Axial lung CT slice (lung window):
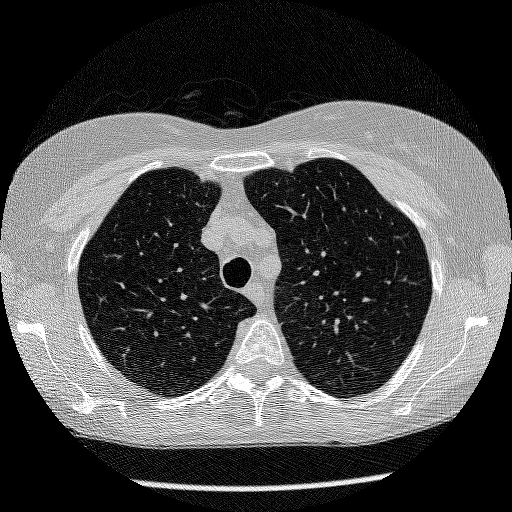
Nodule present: no